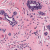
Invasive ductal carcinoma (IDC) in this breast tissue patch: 0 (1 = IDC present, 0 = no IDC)